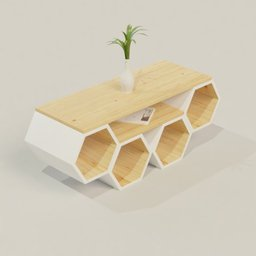
Label: furniture